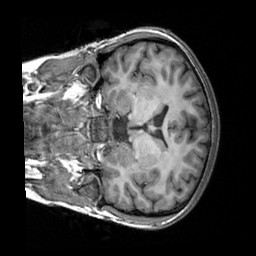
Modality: T1w
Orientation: coronal
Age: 18
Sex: female
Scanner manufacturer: siemens
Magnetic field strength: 3 T
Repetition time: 2.3 s
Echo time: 0.00303 s